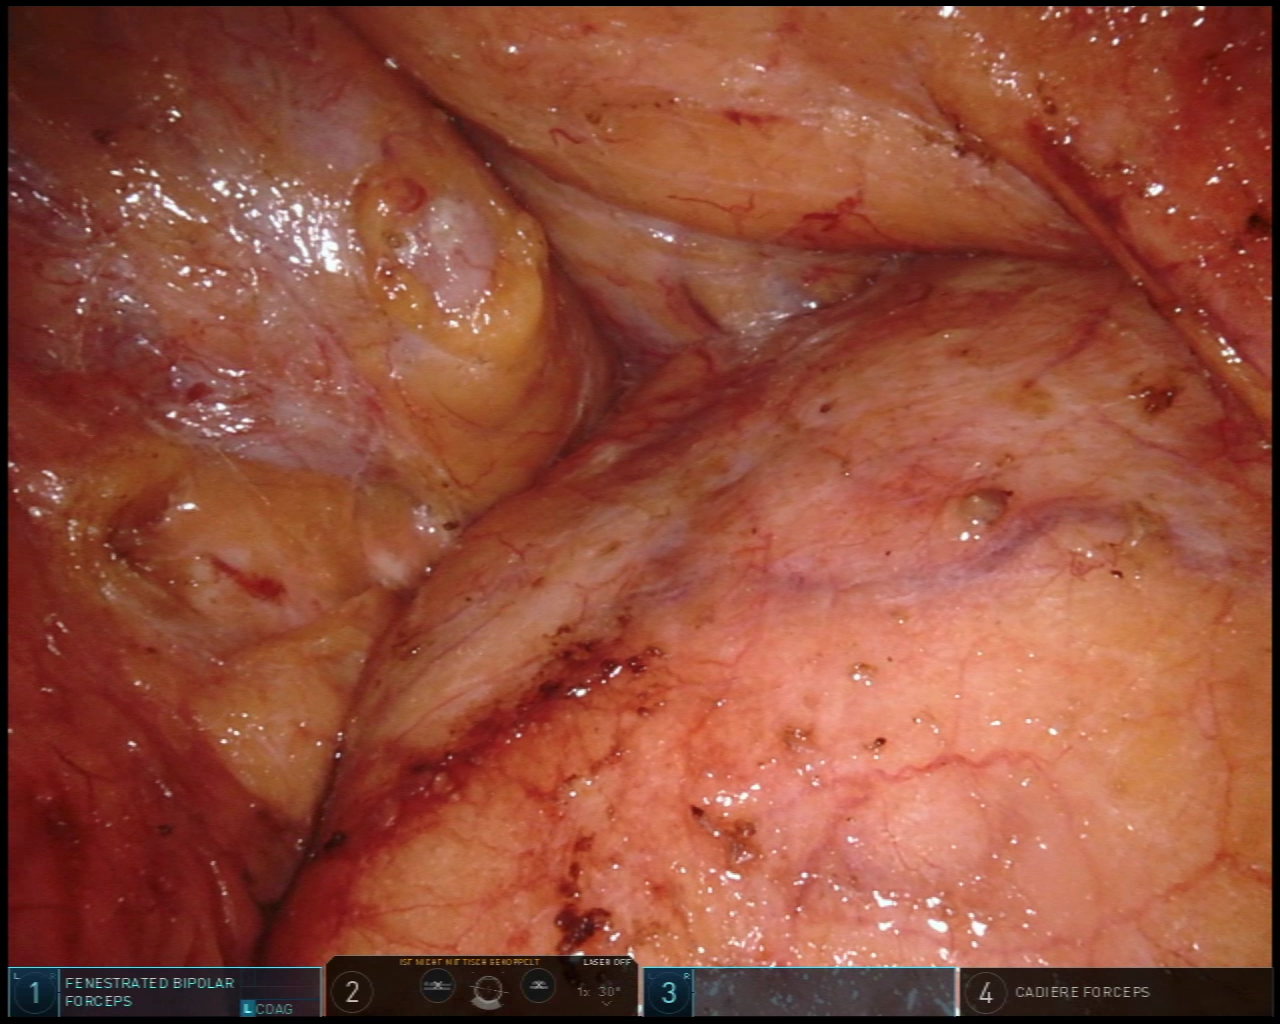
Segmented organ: pancreas
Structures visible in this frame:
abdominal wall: no
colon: yes
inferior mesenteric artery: no
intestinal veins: no
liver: no
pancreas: yes
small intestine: no
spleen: no
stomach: no
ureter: no
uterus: no
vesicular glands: no